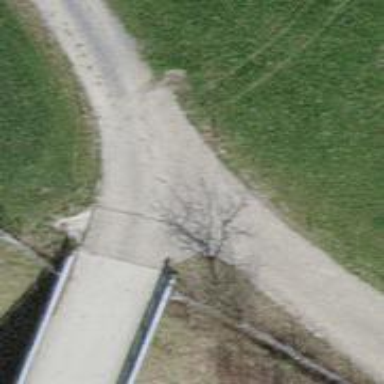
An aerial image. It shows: Paved track.